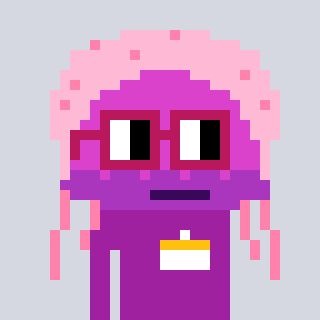
a pixel art character with square dark red glasses, a jellyfish-shaped head and a magenta-colored body on a cool background